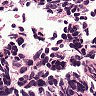
Metastatic tissue present: no